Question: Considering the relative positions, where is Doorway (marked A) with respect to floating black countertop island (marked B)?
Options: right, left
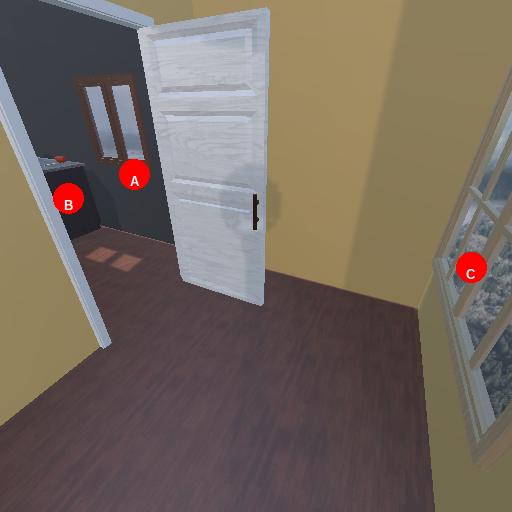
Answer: right